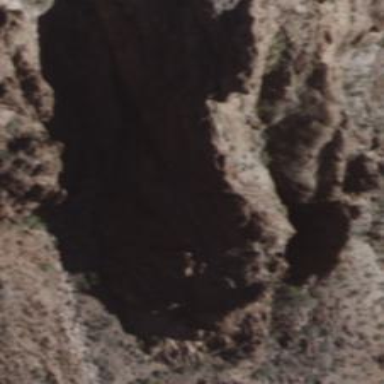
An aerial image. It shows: Attraction known as natural arch.